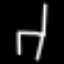
Label: chair